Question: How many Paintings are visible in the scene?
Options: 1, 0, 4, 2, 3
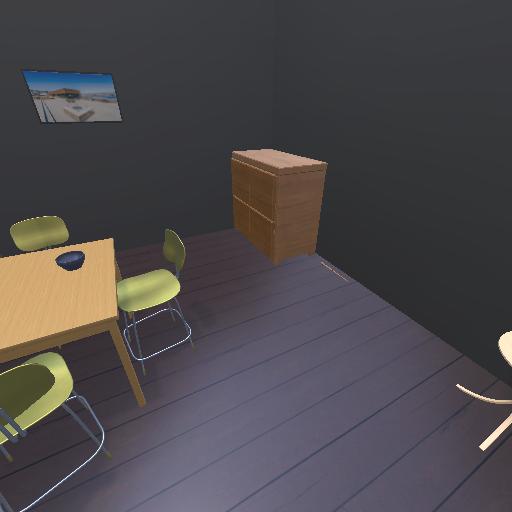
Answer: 1